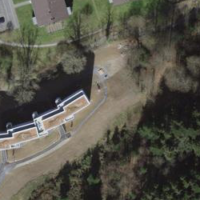
EUNIS habitat code: 41
Species observed at this site:
Filipendula ulmaria